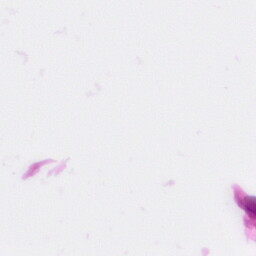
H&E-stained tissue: Pancreatic